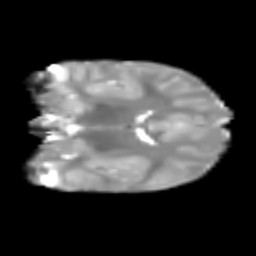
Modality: T2w
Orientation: coronal
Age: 6
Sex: female
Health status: healthy